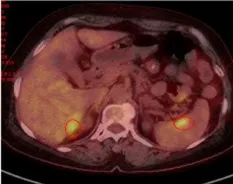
Positron emission tomography. (E, F) Hypodense shadow in the right lobe of the liver with increased FDG metabolism; foci of increased FDG metabolism in the caudate lobe of the liver and spleen.
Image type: radiology (pet)